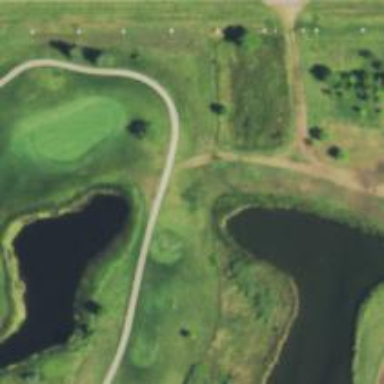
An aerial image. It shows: Driveway designated as service road. It is golf cartpath.